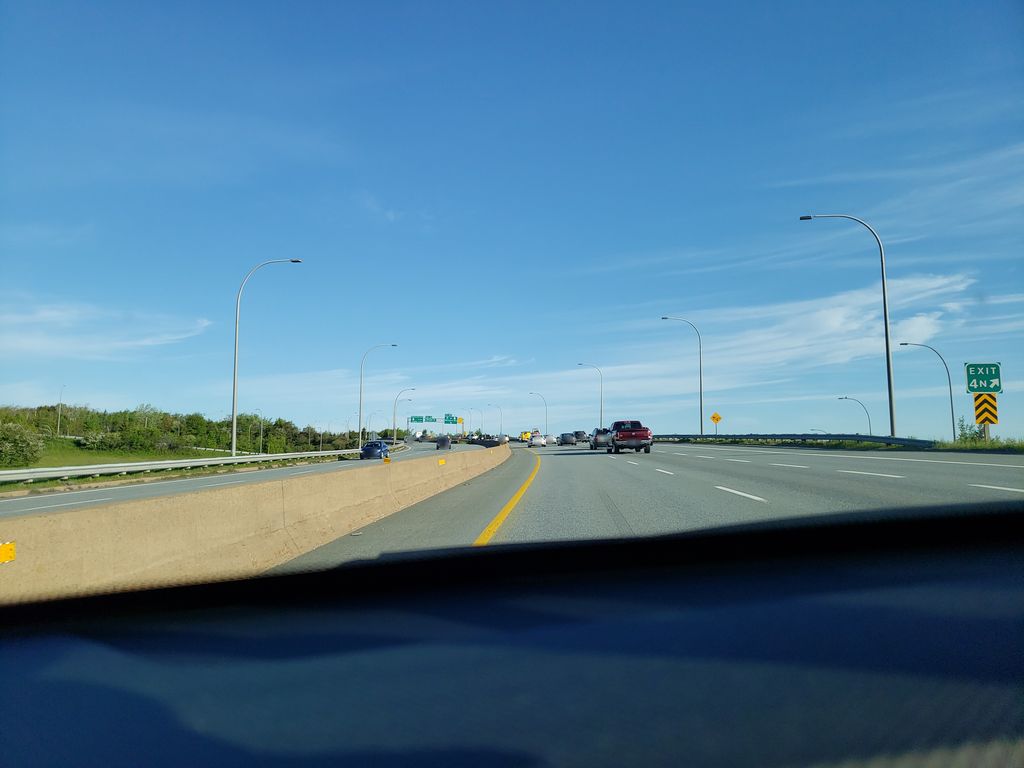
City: halifax